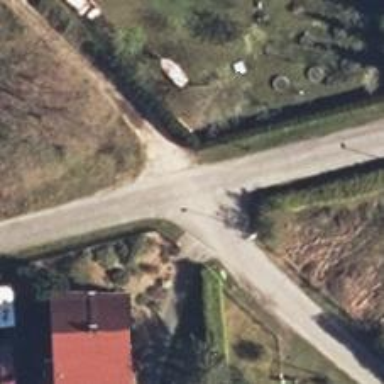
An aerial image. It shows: Paved residential road.